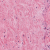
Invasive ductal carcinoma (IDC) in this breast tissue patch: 1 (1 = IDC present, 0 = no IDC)